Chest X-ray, PA view. Patient: 61 years old, sex F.
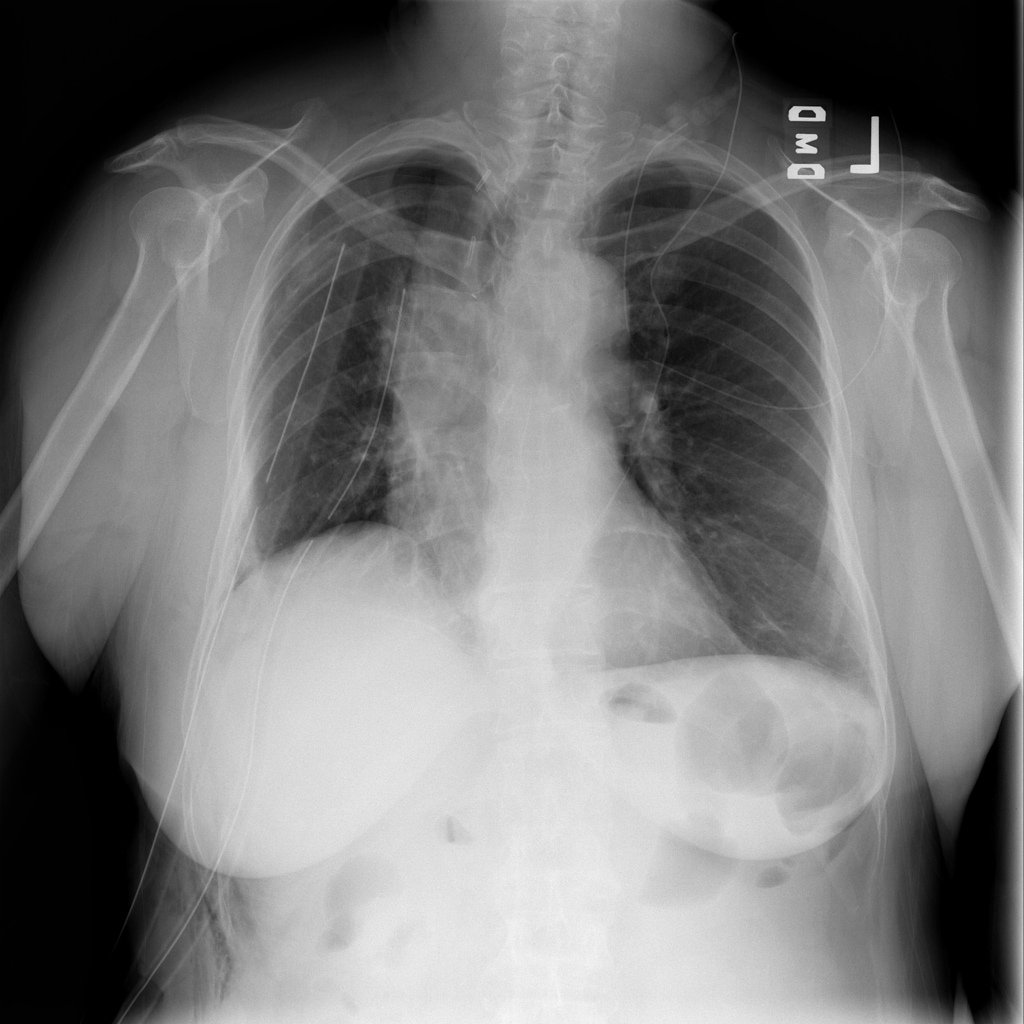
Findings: Pneumothorax